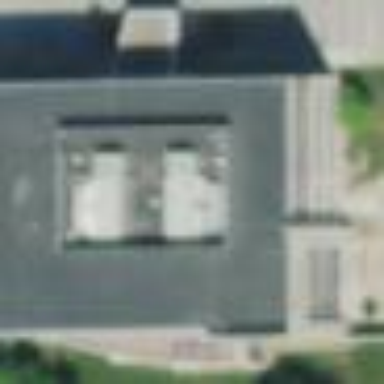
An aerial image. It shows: Office building.